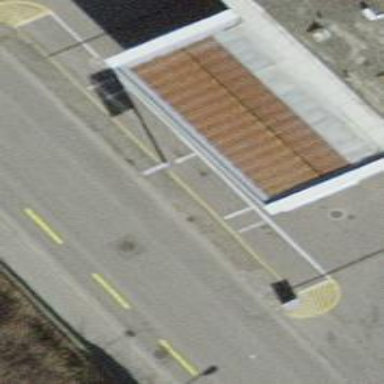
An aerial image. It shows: Fuel station.